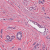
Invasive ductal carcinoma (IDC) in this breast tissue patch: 1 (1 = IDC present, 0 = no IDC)